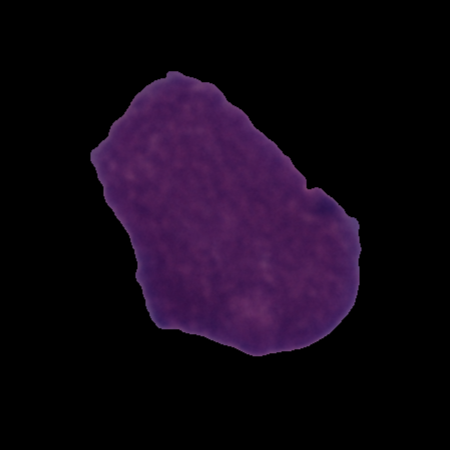
Label: cancer